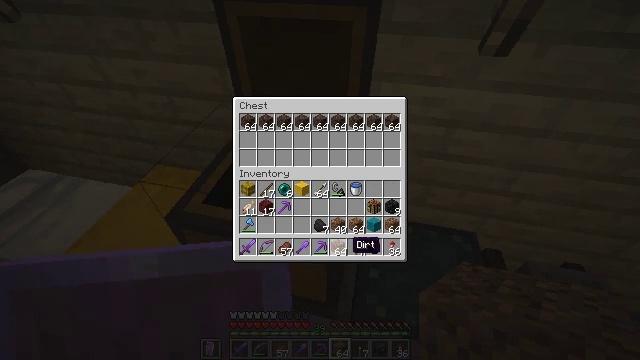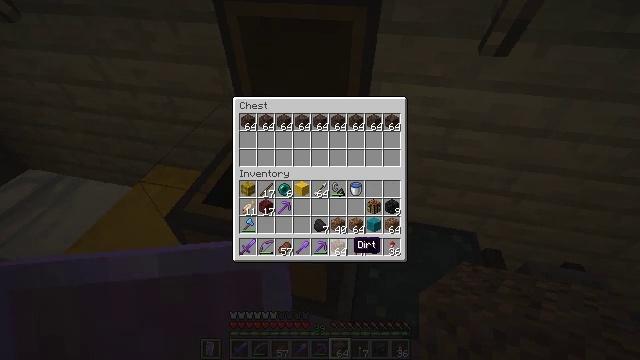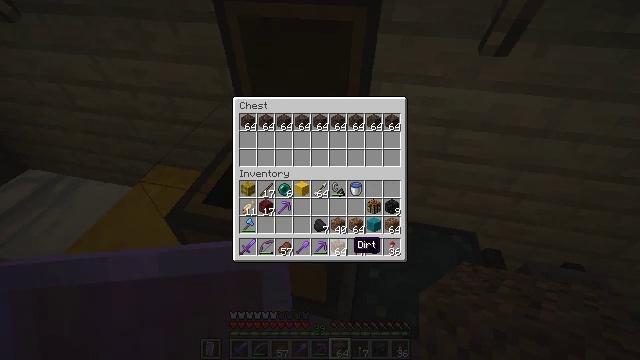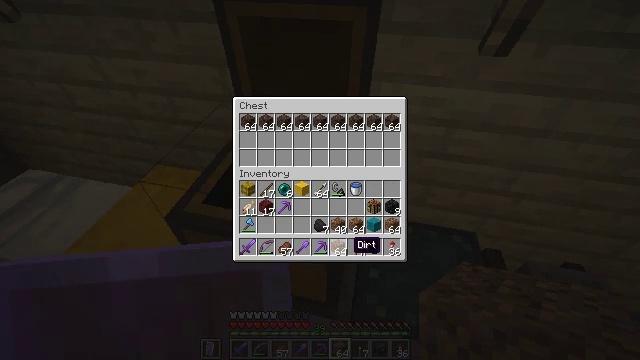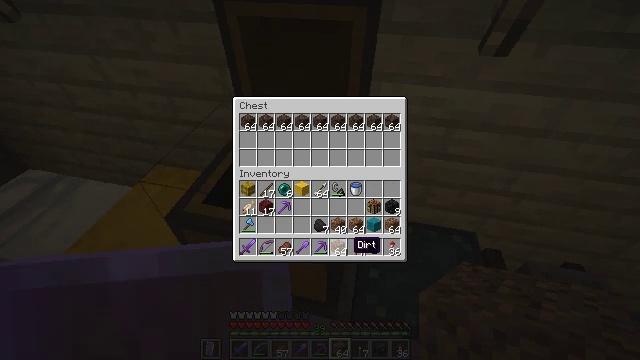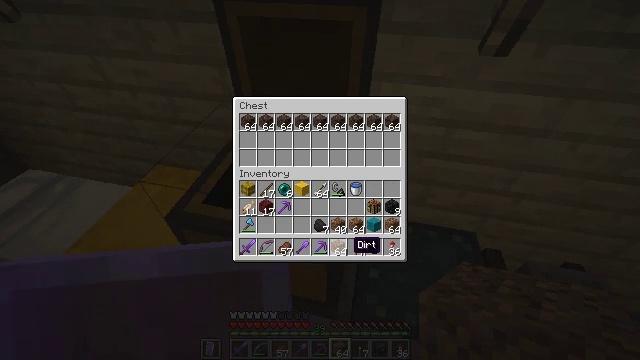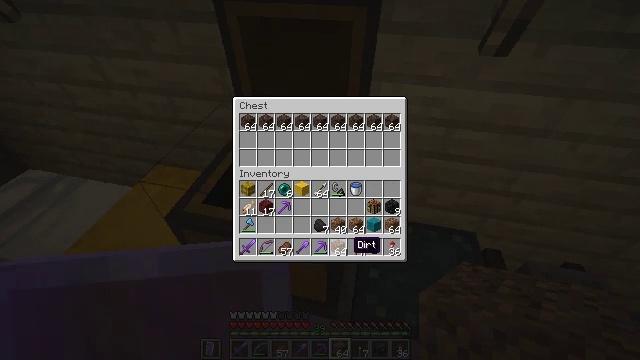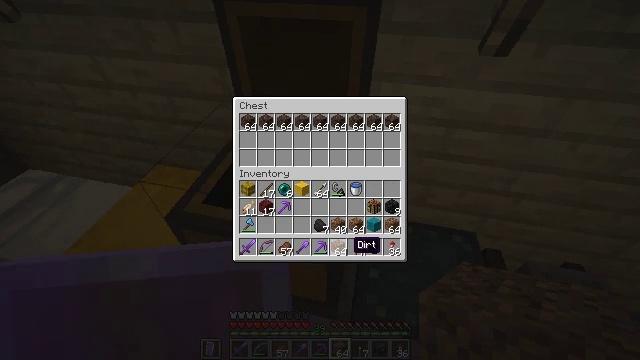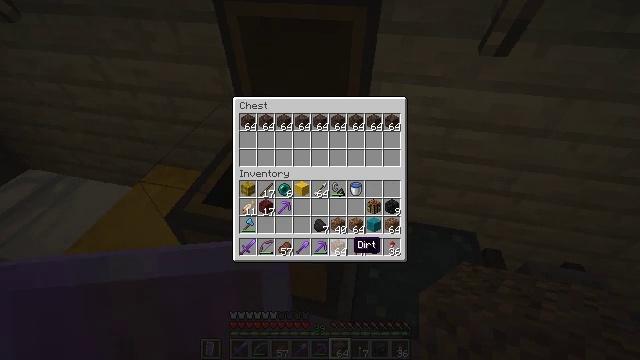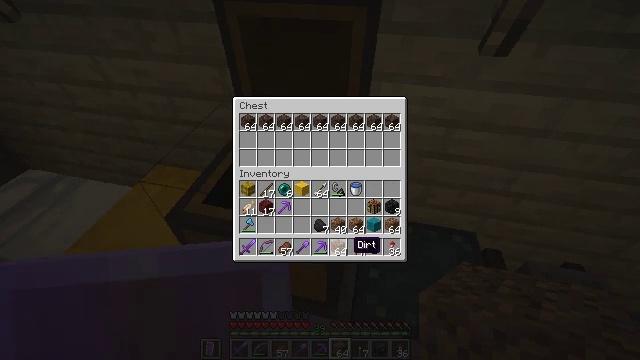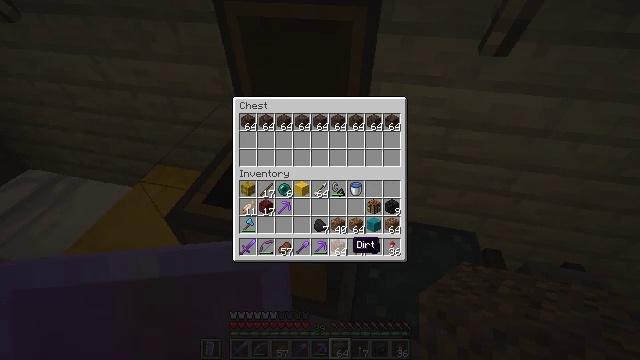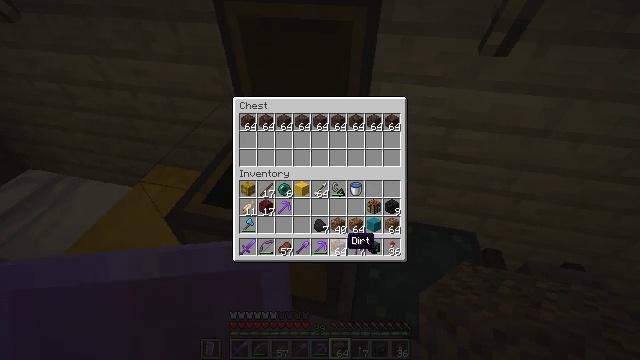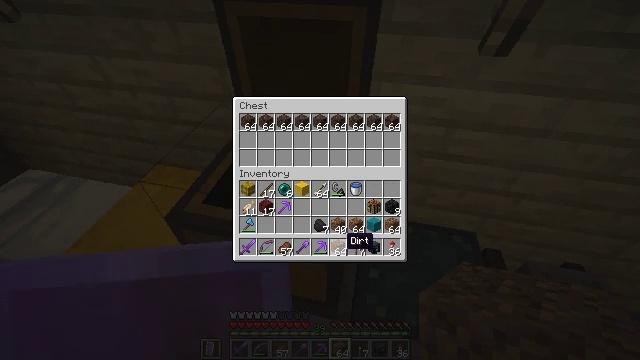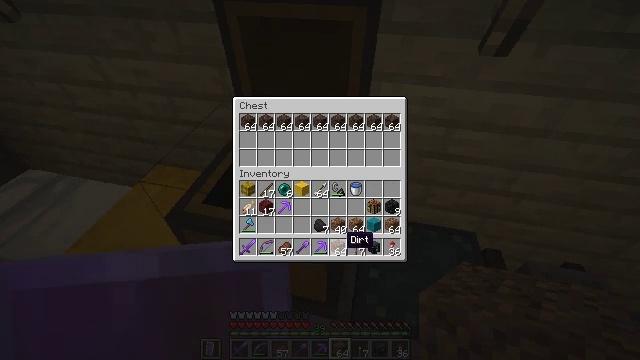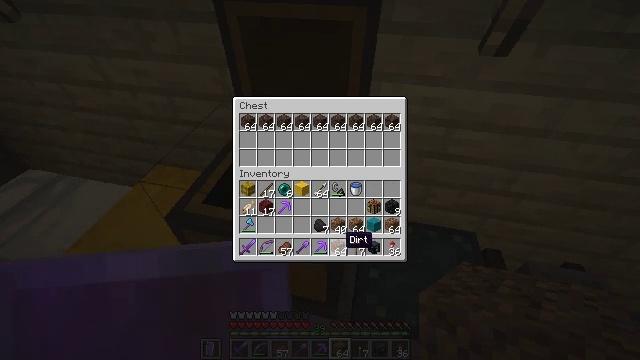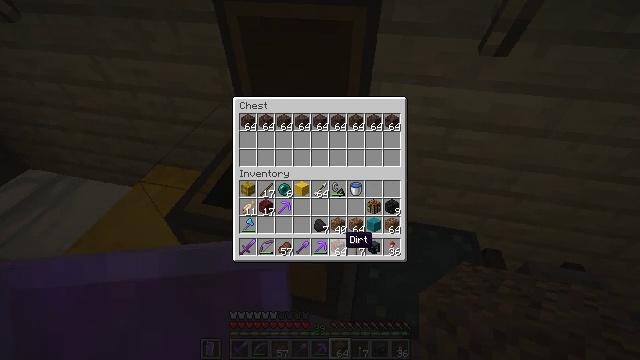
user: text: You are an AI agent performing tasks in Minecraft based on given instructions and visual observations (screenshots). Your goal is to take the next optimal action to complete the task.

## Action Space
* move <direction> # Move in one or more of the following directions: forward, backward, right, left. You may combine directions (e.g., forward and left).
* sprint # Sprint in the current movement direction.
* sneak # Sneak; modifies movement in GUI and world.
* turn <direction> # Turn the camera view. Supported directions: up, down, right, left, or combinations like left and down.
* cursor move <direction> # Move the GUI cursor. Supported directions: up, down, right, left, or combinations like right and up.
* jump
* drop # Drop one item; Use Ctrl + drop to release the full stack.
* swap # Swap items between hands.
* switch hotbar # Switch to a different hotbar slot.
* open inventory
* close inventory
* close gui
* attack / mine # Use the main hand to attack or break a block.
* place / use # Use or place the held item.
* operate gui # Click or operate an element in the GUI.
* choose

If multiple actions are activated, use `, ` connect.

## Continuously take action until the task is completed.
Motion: motion action
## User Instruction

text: Create glass by smelting sand.
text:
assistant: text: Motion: sneak
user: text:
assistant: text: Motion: sneak
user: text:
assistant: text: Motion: sneak
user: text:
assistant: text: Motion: sneak
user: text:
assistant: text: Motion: sneak
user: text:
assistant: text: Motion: sneak
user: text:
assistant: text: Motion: sneak
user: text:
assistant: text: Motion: sneak
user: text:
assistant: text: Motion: sneak
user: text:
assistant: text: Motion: sneak
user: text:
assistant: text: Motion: sneak
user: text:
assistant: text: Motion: sneak
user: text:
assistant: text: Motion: sneak
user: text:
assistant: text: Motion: sneak
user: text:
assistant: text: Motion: sneak
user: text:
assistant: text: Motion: sneak, attack / mine
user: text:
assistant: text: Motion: sneak, attack / mine
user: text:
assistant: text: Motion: sneak, attack / mine
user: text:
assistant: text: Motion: sneak
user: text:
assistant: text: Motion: sneak
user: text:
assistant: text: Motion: sneak
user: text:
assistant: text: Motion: sneak, turn right
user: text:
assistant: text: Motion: sneak, turn right and up
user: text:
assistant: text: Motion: sneak
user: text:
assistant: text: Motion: sneak
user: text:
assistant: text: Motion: sneak
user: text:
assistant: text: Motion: sneak
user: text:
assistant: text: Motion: sneak, turn up
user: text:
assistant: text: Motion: sneak
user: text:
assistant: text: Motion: sneak